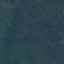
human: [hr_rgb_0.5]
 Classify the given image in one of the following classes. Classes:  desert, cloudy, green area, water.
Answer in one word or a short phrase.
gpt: green area